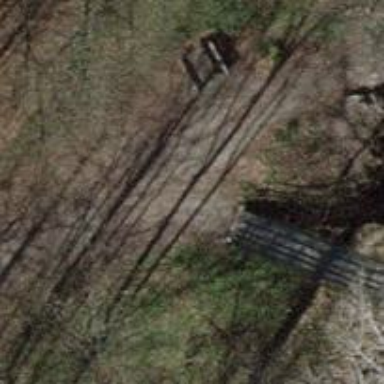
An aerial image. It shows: Footway bridge.